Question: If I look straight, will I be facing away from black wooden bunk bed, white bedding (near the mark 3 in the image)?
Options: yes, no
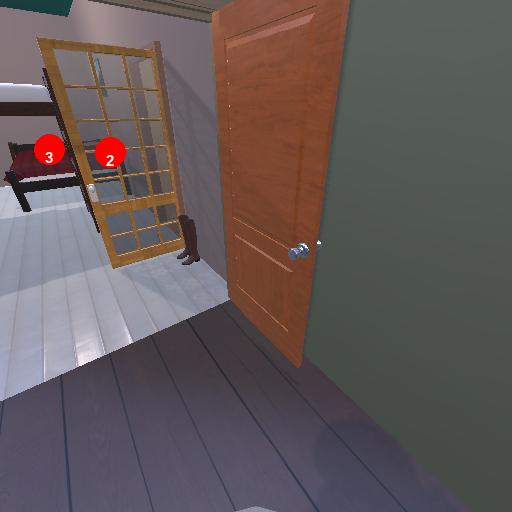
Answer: yes